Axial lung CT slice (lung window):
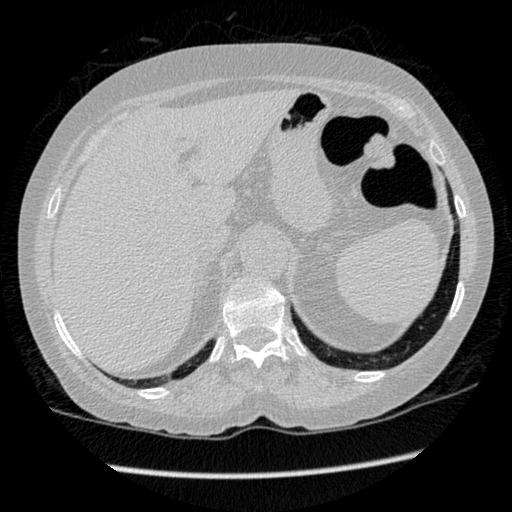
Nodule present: no